Question: I'm creating a drawing app ( text ) for the iPad using OpenGL. I've already had a look at Apple's example GLPaint, and my app is now based on that code. My app should be just for drawing text, not for painting pictures.
Well, my App works, I can write some text. But the writing isn't really good, it doesn't make fun to write. The drawing path isn't smooth, it's angularly because I'm drawing a line from one point to another. And the path has everywhere the same width. My idea is: when you're writing fast the line is thinner than when you're writing slow. It should be the same experience like writing with a real pen.
How can I make the path look much smoother? How can I vary the width of the line depending on the speed of writing?
Here you can see what I mean:

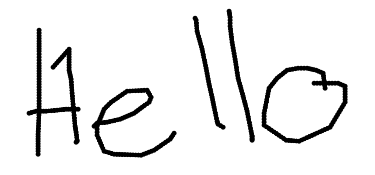
Answer: The best way to smooth the drawing is use a bezeir curve. Here is my code. It is a modified version I found on apple's dev site, but I don't remember the original link:
'''
CGPoint drawBezier(CGPoint origin, CGPoint control, CGPoint destination, int segments)
{
CGPoint vertices[segments/2];
CGPoint midPoint;
glDisable(GL_TEXTURE_2D);
float x, y;
float t = 0.0;
for(int i = 0; i < (segments/2); i++)
{
x = pow(1 - t, 2) * origin.x + 2.0 * (1 - t) * t * control.x + t * t * destination.x;
y = pow(1 - t, 2) * origin.y + 2.0 * (1 - t) * t * control.y + t * t * destination.y;
vertices[i] = CGPointMake(x, y);
t += 1.0 / (segments);
}
//windowHeight is the height of you drawing canvas.
midPoint = CGPointMake(x, windowHeight - y);
glVertexPointer(2, GL_FLOAT, 0, vertices);
glDrawArrays(GL_POINTS, 0, segments/2);
return midPoint;
}
'''
That will draw based on three points. The control is the midpoint, which you need to return. The new midpoint will be different than the previous. Also, if you go through the above code, it will only draw half the line. The next stroke will fill it in. This is required. my code for calling this function (the above is in C, this is in Obj-C):
'''
//Invert the Y axis to conform the iPhone top-down approach
invertedYBegCoord = self.bounds.size.height - [[currentStroke objectAtIndex:i] CGPointValue].y;
invertedYEndCoord = self.bounds.size.height - [[currentStroke objectAtIndex:i+1] CGPointValue].y;
invertedYThirdCoord = self.bounds.size.height - [[currentStroke objectAtIndex:i+2] CGPointValue].y;
//Figure our how many dots you need
count = MAX(ceilf(sqrtf(([[currentStroke objectAtIndex:i+2] CGPointValue].x - [[currentStroke objectAtIndex:i] CGPointValue].x)
* ([[currentStroke objectAtIndex:i+2] CGPointValue].x - [[currentStroke objectAtIndex:i] CGPointValue].x)
+ ((invertedYThirdCoord - invertedYBegCoord) * (invertedYThirdCoord - invertedYBegCoord))) / pointCount), 1);
newMidPoint = drawBezier(CGPointMake([[currentStroke objectAtIndex:i] CGPointValue].x, invertedYBegCoord), CGPointMake([[currentStroke objectAtIndex:i+1] CGPointValue].x, invertedYEndCoord), CGPointMake([[currentStroke objectAtIndex:i+2] CGPointValue].x, invertedYThirdCoord), count);
int loc = [currentStroke count]-1;
[currentStroke insertObject:[NSValue valueWithCGPoint:newMidPoint] atIndex:loc];
[currentStroke removeObjectAtIndex:loc-1];
'''
That code will get the mid point based on inverted iPad points, and set the 'control' as the current point.
That will smooth out the edges. Now regarding the line width, you just need to find the speed of that drawing. It is easiest just to find the length of your line. This is easily done using component mathematics. I don't have any code for it, but <URL>.
I store point data in an array called currentStroke, in case it wasn't obvious.
That should be all you need.
EDIT:
To store points, you should use touchesBegin and touchesEnd:
'''
- (void) touchesBegan:(NSSet*)touches withEvent:(UIEvent*)event
{
self.currentStroke = [NSMutableArray array];
CGPoint point = [ [touches anyObject] locationInView:self];
[currentStroke addObject:[NSValue valueWithCGPoint:point]];
[self draw];
}
- (void) touchesMoved:(NSSet*)touches withEvent:(UIEvent*)event
{
CGPoint point = [ [touches anyObject] locationInView:self];
[currentStroke addObject:[NSValue valueWithCGPoint:point]];
[self draw];
}
- (void) touchesEnded:(NSSet *)touches withEvent:(UIEvent *)event
{
CGPoint point = [ [touches anyObject] locationInView:self];
[currentStroke addObject:[NSValue valueWithCGPoint:point]];
[self draw];
}
'''
That is pretty much an entire drawing application there. If you are using GL_Paint, then you are already using point sprites, which this system is build on.